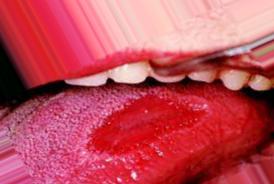
Condition: Mouth Ulcer